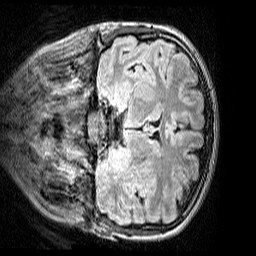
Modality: FLAIR
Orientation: coronal
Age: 12
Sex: female
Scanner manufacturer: siemens
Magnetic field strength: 3 T
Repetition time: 5 s
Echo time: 0.388 s